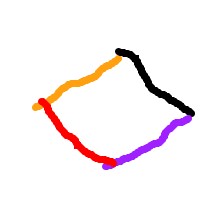
Shape: rhombus